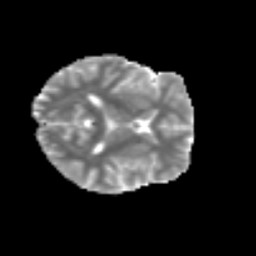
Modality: MD
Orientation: axial
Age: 53
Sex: female
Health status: ill
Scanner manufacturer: siemens
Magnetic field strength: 3 T
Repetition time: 8.7 s
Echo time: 0.11 s